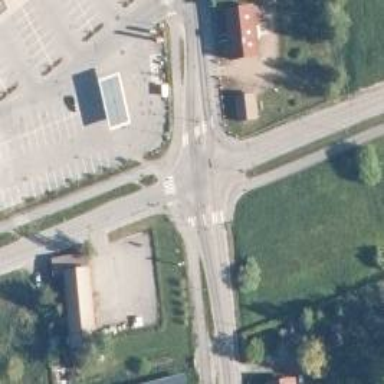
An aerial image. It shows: Asphalt cycleway with uncontrolled zebra crossing.